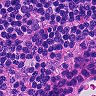
Metastatic tissue present: no